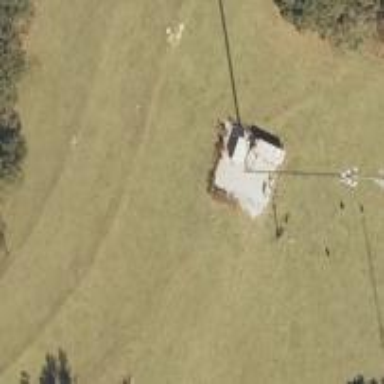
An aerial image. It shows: Mast tower used for communication.